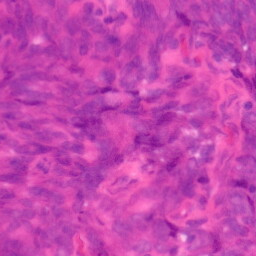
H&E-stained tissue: Colon